Field crop: tomato
Growth stage: 1
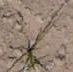
Species: solanum